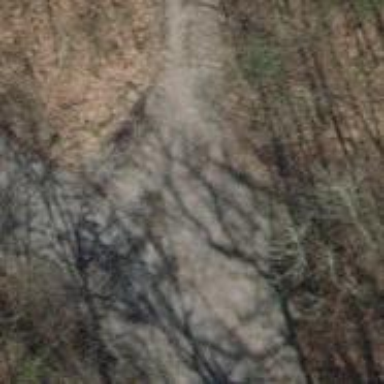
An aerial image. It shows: Track with fine gravel surface classified as grade 3.